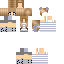
A female human skin with medium skin, wearing brown long hair dressed in a blue hoodie and black pants, featuring a closed mouth.